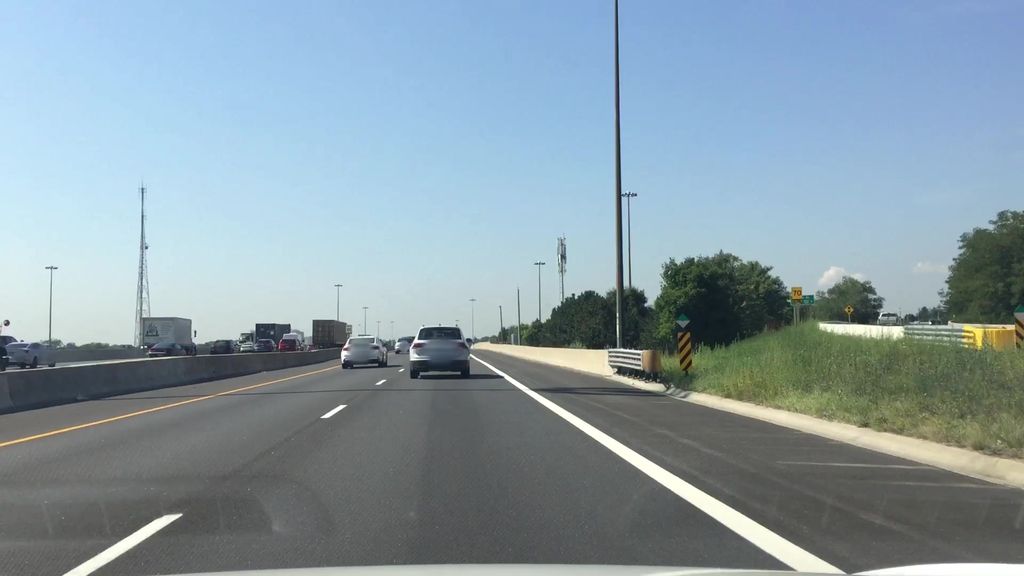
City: toronto